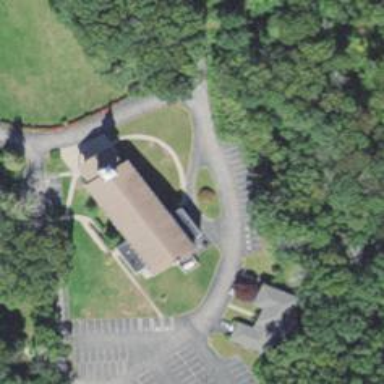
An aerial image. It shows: Church which is place of worship.